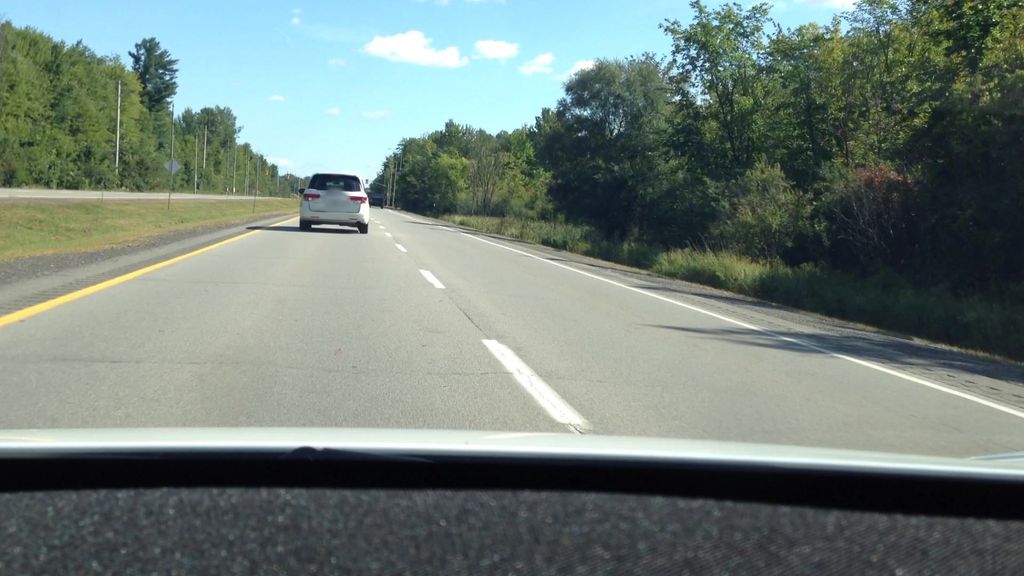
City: ottawa-gatineau